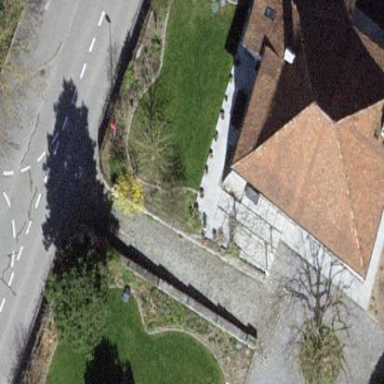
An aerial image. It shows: Residential building with historic castle-like structure. The castle is of manor type.